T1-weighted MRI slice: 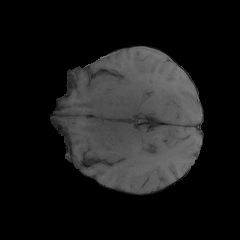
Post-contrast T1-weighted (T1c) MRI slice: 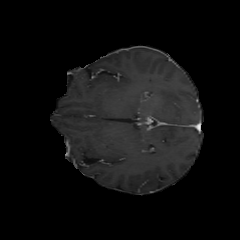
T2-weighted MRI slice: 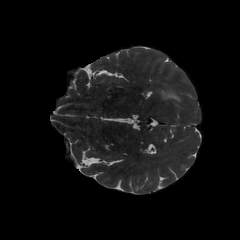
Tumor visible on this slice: yes